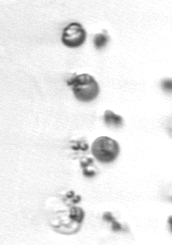
Label: Phaeocystis